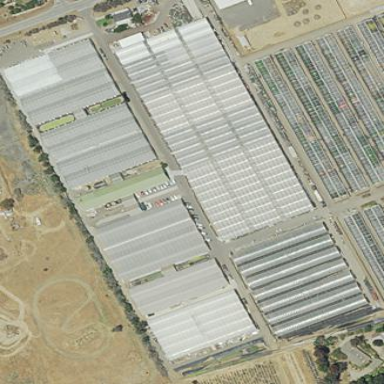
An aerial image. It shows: Greenhouse used for horticulture.